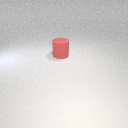
large red rubber cylinder